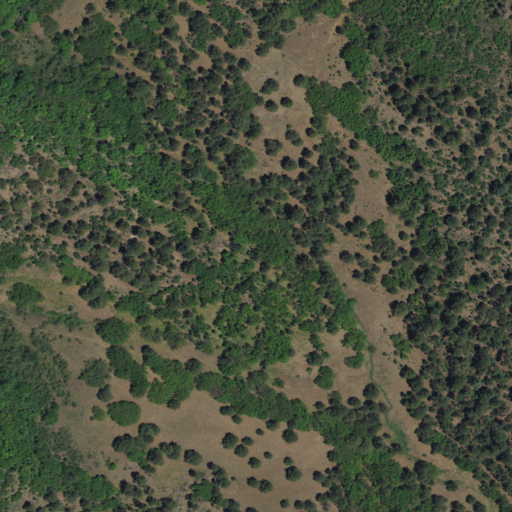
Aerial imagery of valley in New Mexico named Skull Canyon containing evergreen forest, deciduous forest, grassland, and shrub